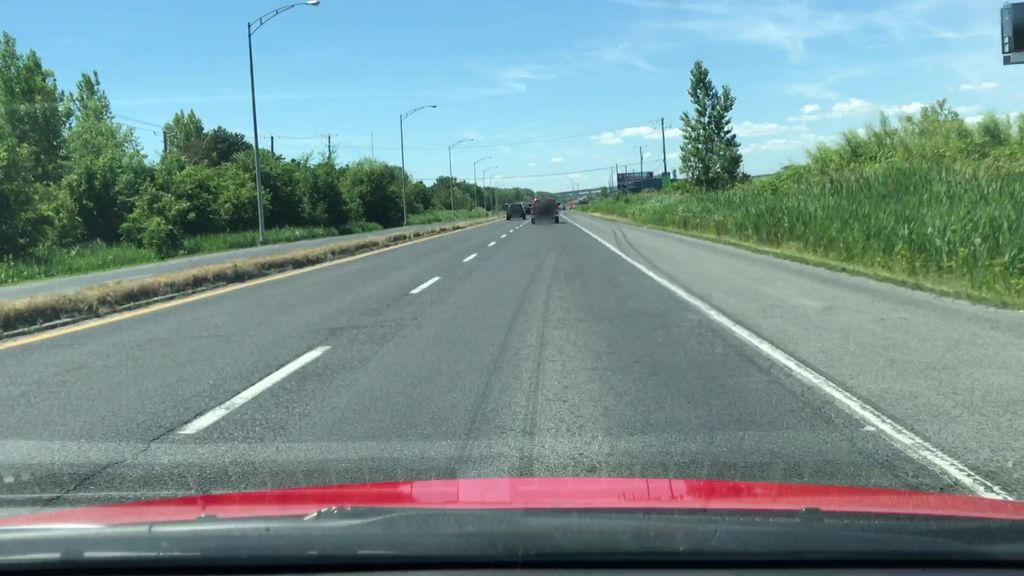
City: montreal